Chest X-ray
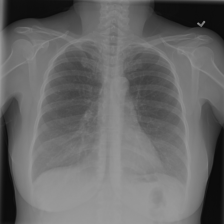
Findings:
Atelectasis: negative
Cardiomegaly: negative
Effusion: negative
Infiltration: negative
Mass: negative
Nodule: negative
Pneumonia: negative
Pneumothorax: negative
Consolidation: negative
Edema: negative
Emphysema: negative
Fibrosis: positive
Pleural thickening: negative
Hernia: negative